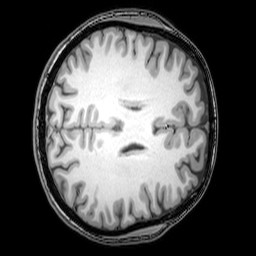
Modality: T1w
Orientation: axial
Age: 24
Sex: female
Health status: healthy
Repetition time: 0.081 s
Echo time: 0.037 s